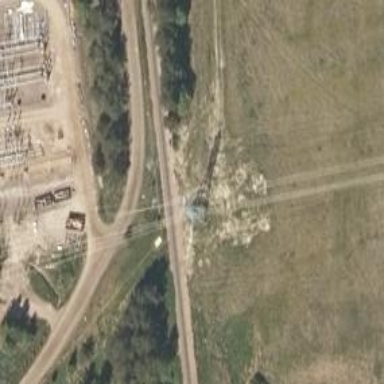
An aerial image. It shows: Power tower.